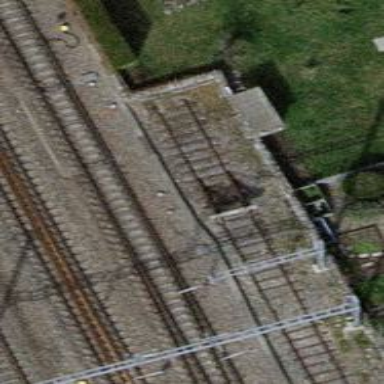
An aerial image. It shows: Railway buffer stop.